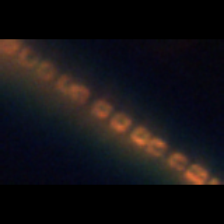
Taxon: Chaetoceros
Group: Diatoms